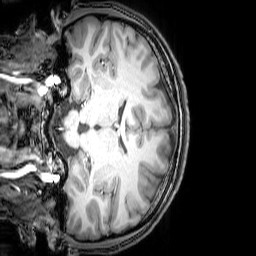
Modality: T1w
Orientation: coronal
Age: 21
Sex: male
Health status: healthy
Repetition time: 0.081 s
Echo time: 0.037 s